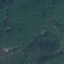
Label: Forest